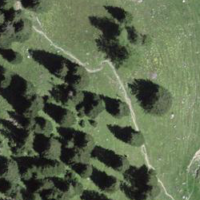
EUNIS habitat code: 23
Species observed at this site:
Bartsia alpina